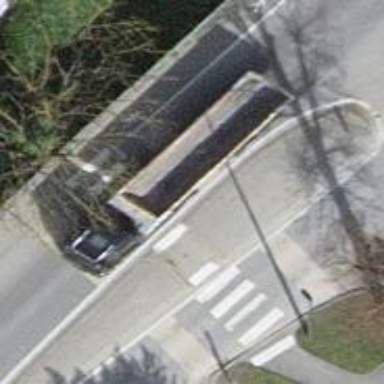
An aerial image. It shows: Uncontrolled zebra crossing with central island.